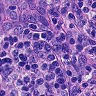
Metastatic tissue present: yes